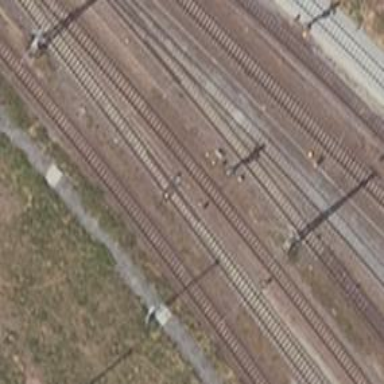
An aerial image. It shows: Railway signal.